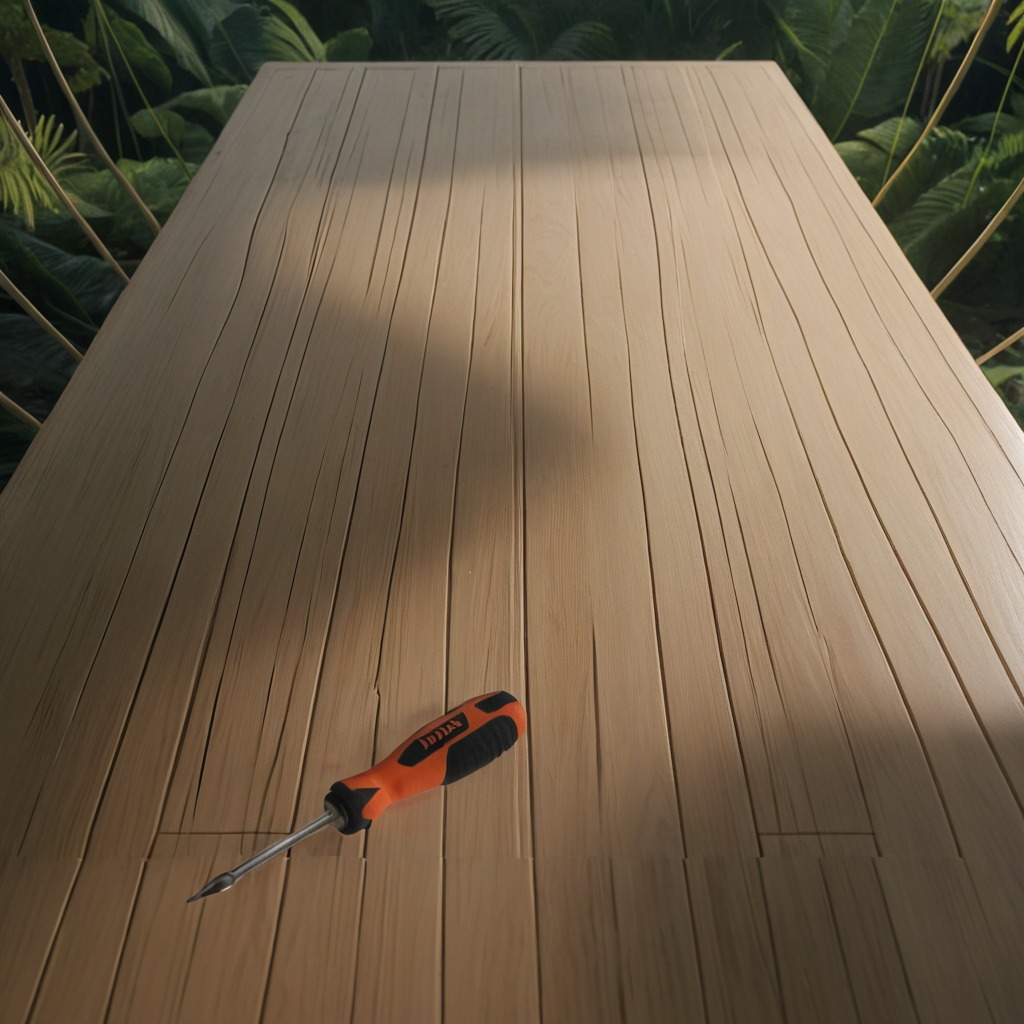
A screwdriver is lying on a wooden table inside a jungle field workshop tent humid ambient light worn but